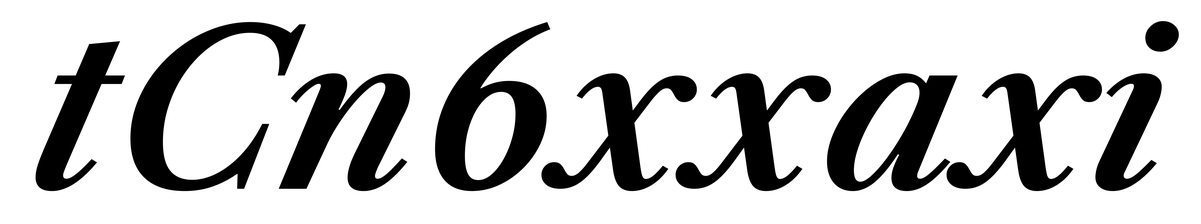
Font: LibreCaslonText-Italic_SemiBold_Italic